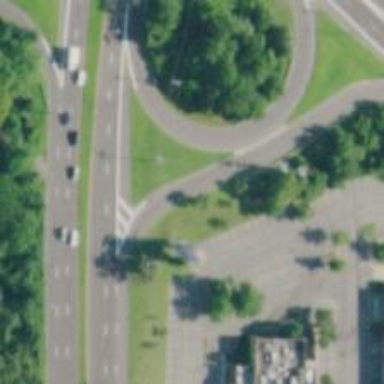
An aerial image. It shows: Asphalt road with primary link designation.